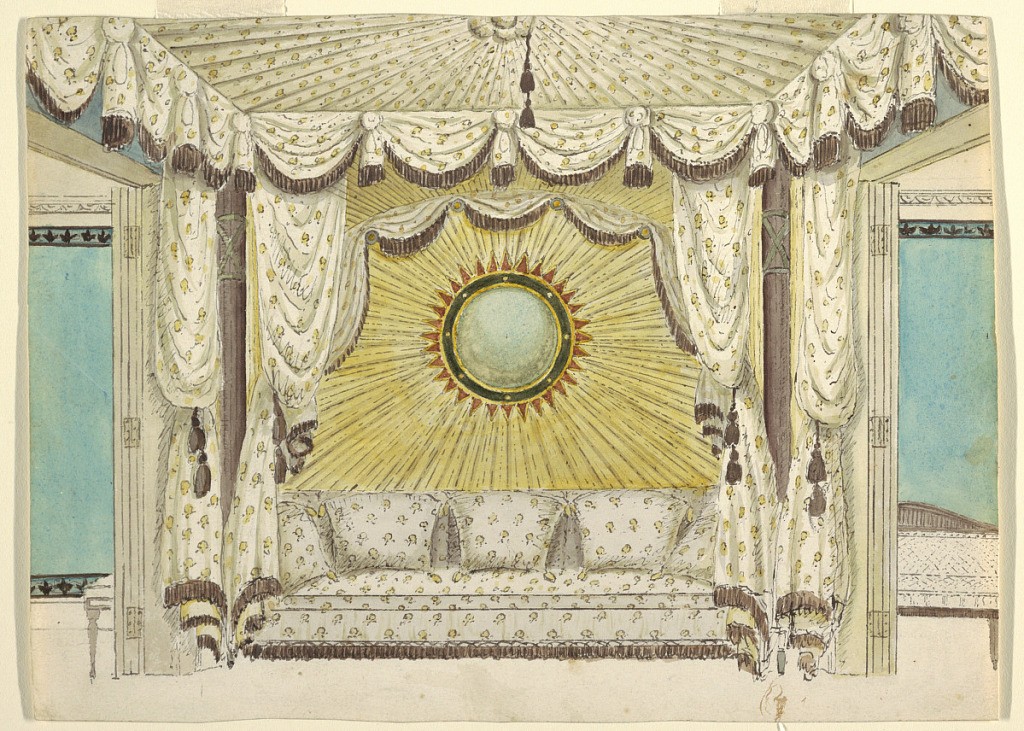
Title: Design for Bed with Tented Alcove, probably for the Prince of Wales's Bedroom or Boudoir, Royal Pavilion, Brighton
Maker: Frederick Crace, English, 1779–1859
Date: ca. 1801–04
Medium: Pen and black ink, brush and watercolor on white wove paper
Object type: Drawing
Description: Design for an alcove between two rooms, with a sofa upholstered in a fabric matching the flanking drapery curtains and the tented ceiling canopy.  Above the sofa, the wall is decorated with fluted golden drapery radiating from a convex, sun-shaped mirror.  Drapery frames the sofa recess and doorways.  The walls of the rooms on either side are turquoise.